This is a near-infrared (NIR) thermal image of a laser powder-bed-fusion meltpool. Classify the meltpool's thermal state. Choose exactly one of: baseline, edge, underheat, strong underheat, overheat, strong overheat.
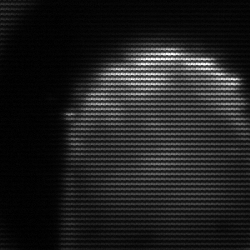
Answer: edge